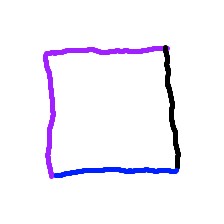
Shape: square